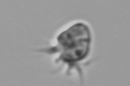
Label: Ciliophora